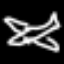
Label: airplane